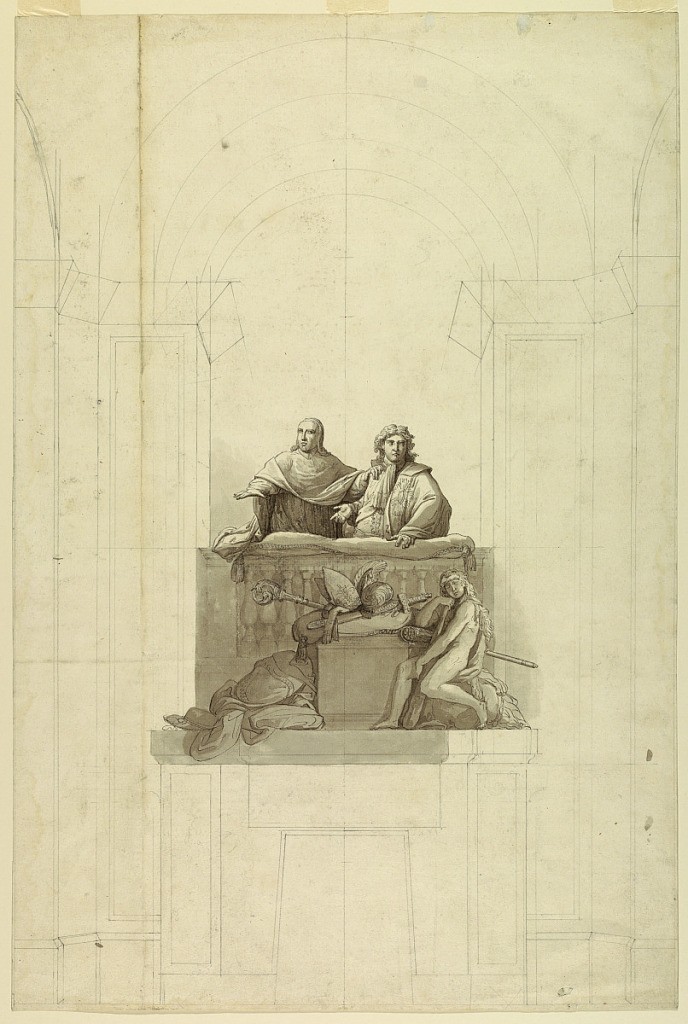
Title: Detailed View of the Three Figures
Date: ca. 1818
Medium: Pencil, pen, black ink, black wash.
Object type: Drawing
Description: Some details are unfinished; the balustrade is sketched, the receptacle is without decoration and the architecture is outlined.